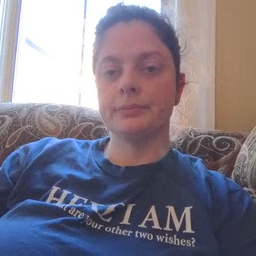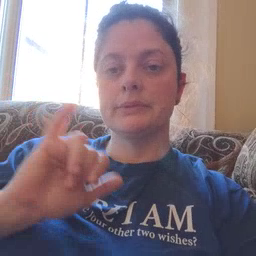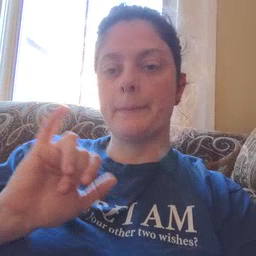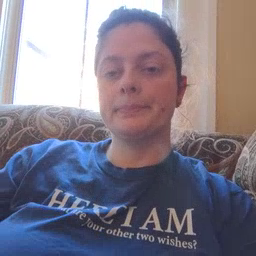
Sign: same